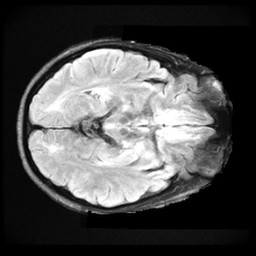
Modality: FLAIR
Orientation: axial
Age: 38
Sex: female
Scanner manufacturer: ge
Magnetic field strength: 3 T
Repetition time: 11 s
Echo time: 0.1497 s